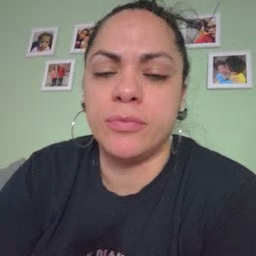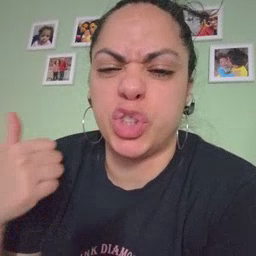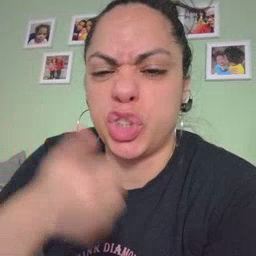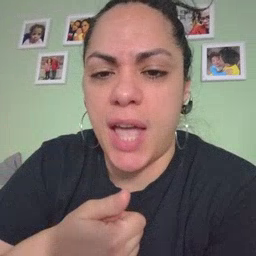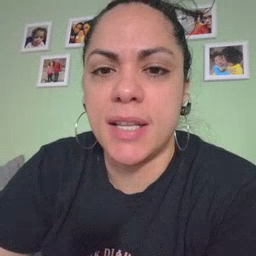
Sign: jacket